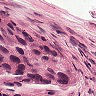
Metastatic tissue present: yes